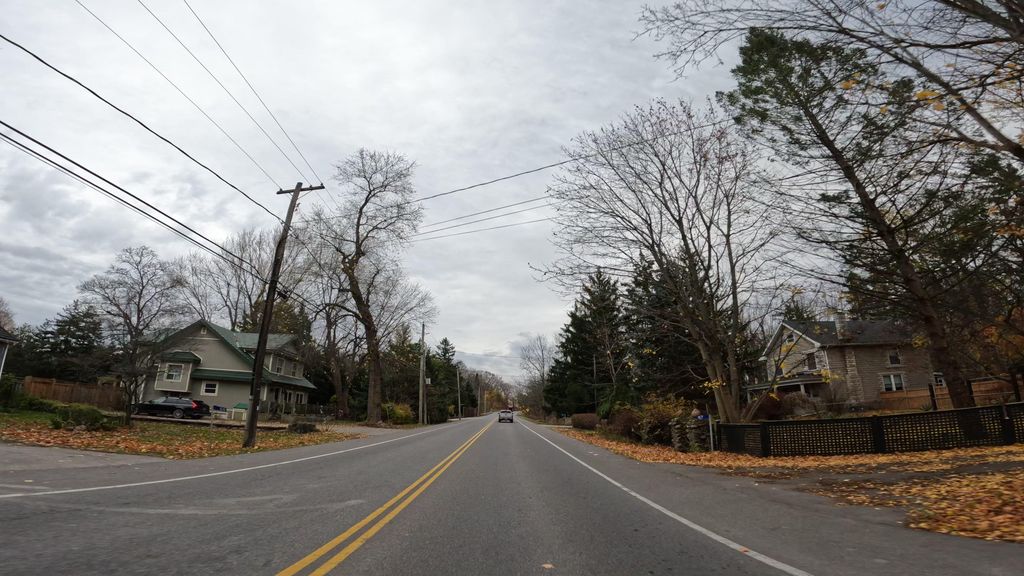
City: hamilton